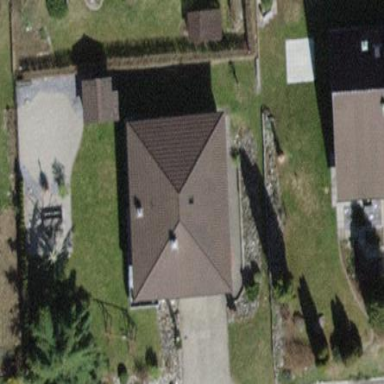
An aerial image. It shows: House with hipped roof.